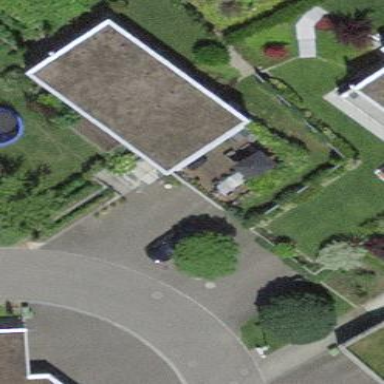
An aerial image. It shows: Flat-roofed house.